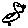
Label: bird